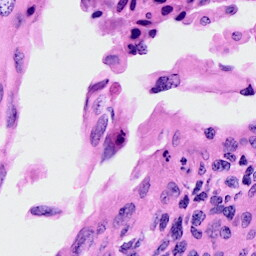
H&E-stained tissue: Cervix